Interaction volume radius: 5 \u00c5
Interaction volume height: 15 \u00c5
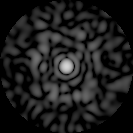
Disorder parameter: 0.7737